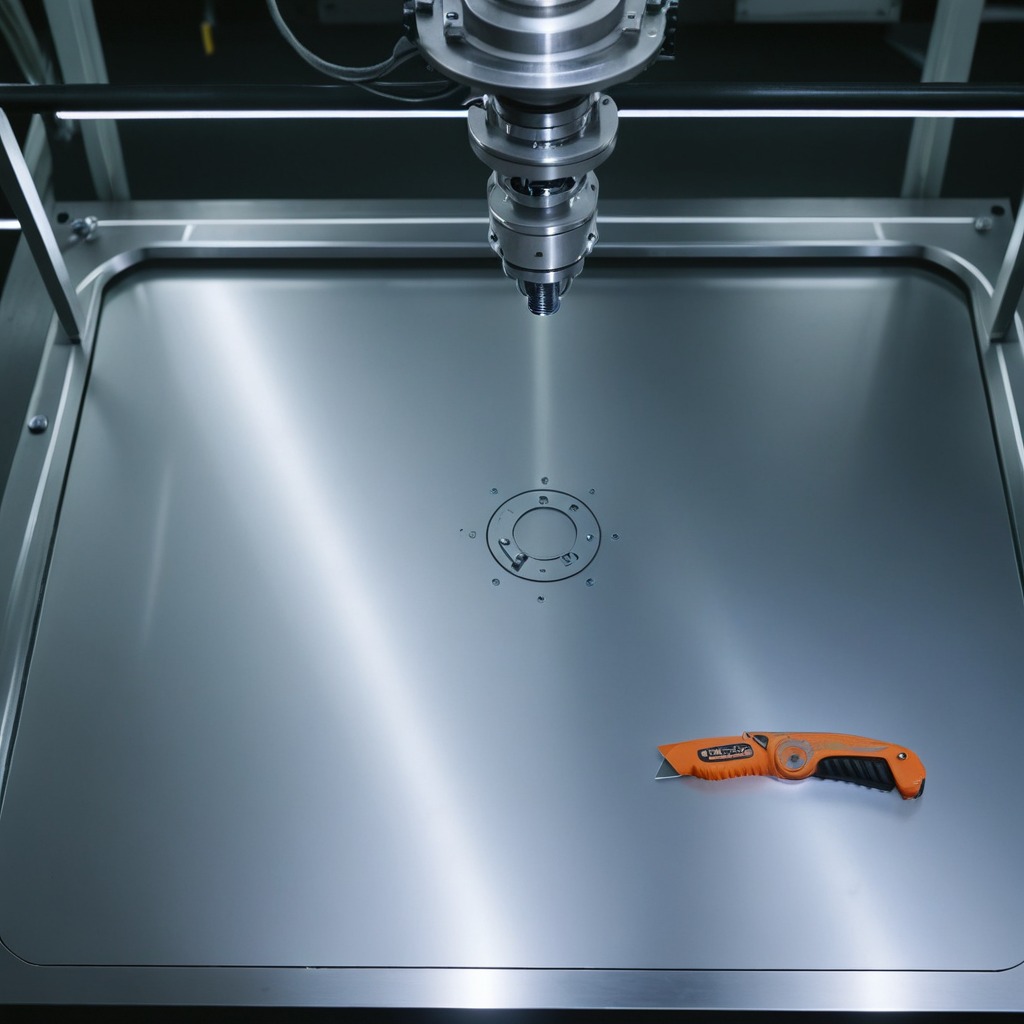
A utility knife lies on a metal table in a machine shop under fluorescent lights.